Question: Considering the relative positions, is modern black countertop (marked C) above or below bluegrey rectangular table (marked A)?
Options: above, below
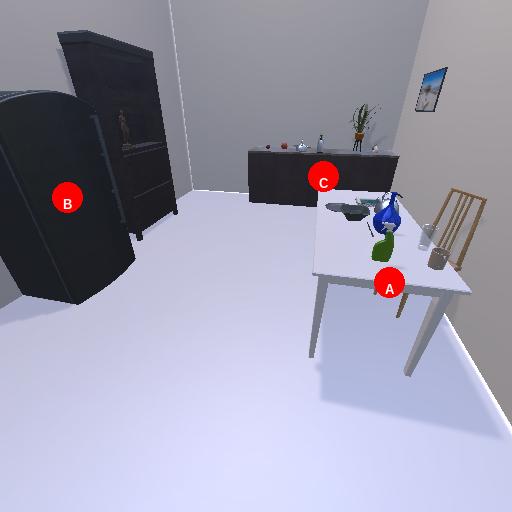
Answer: above